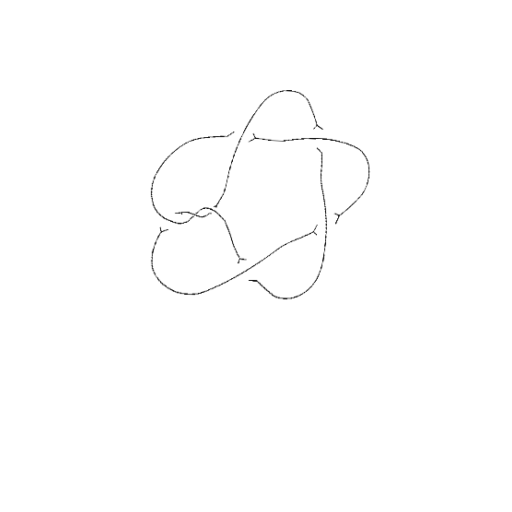
Crossing number: 7